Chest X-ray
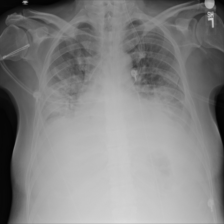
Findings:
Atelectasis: positive
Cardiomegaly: negative
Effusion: positive
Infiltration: positive
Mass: negative
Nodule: negative
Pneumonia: negative
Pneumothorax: negative
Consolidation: negative
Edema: negative
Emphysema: negative
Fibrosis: negative
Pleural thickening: negative
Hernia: negative